Question: I have a computed column that works out a persons age. What i have is as follows:
'''
DATEDIFF(year,[DOB],COALESCE([DOD], GETDATE())
'''
So if person is alive it works out current age from DOB, if they are deceased it works it out based on DOD and DOB.
However at present the values given are not correct, mostly they report +1.
Can anyone offer any advice on how to fix this?
Sample data:  in all three instances it is reported +1
Thanks
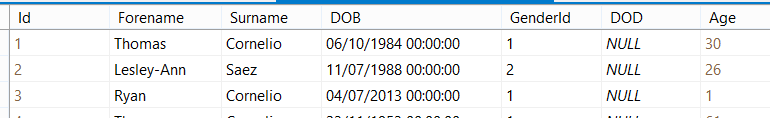
Answer: 'datediff()' probably doesn't do what you really want. As is well <URL>, it counts the number of "period breaks" between two values. So, 2013-12-31 and 2014-01-01 are one year apart, according to this function.
One method that might be close enough is to switch to months:
'''
DATEDIFF(month, [DOB], COALESCE([DOD], GETDATE()) / 12
'''
Or, perhaps days are good enough:
'''
DATEDIFF(day, [DOB], COALESCE([DOD], GETDATE()) / 365.25
'''
A more accurate solution would be to add the estimated years to the original date. If later than the current date, then subtract 1:
'''
datediff(year, dob, COALESCE([DOD], GETDATE())) +
(case when dateadd(year, datediff(year, dob, COALESCE([DOD], GETDATE())), dob) > COALESCE([DOD], GETDATE())
then -1 else 0
end)
'''
<URL> is a SQL Fiddle example.